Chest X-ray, PA view. Patient: 51 years old, sex M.
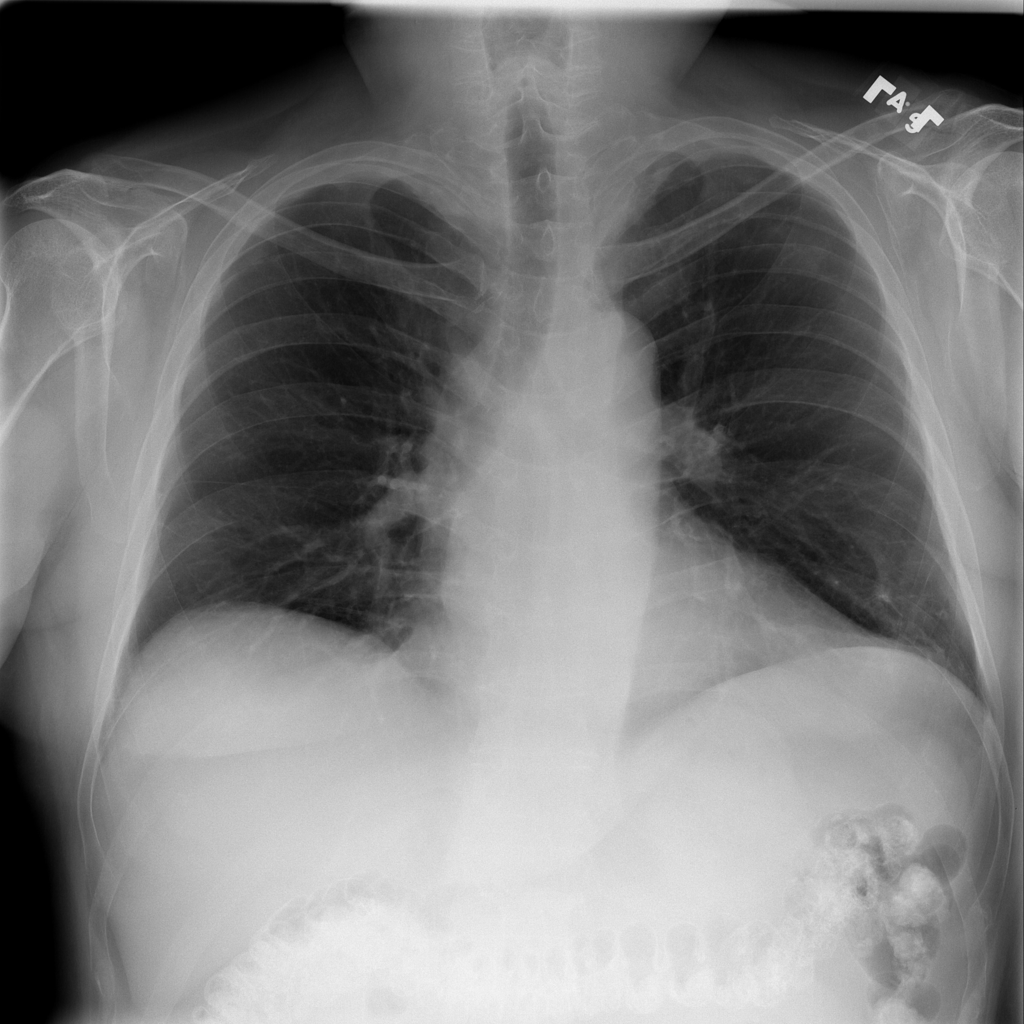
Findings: No Finding